Question: I been trying to understand how I can setup the follow architecture on Google's cloud:
- - -

Are there solutions that someone can point me to how to setup a auto scaling task pull task queue handler? Each of my tasks will take approximately a minute to process I estimate.
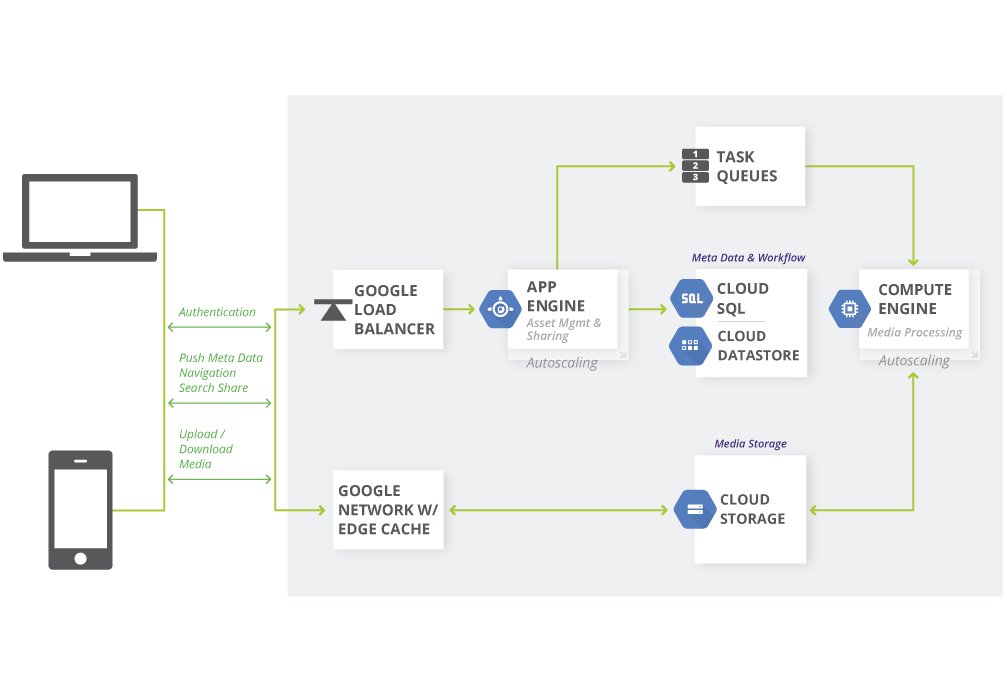
Answer: GCE has a new feature called autoscaler that you can use to automatically scale a group of GCE instances, the documentation is here <URL>. It should work well for this use case.
There's also a REST API for pull queues where you can pull from outside of app engine <URL>. That will let you pull tasks from the queue using compute engine.